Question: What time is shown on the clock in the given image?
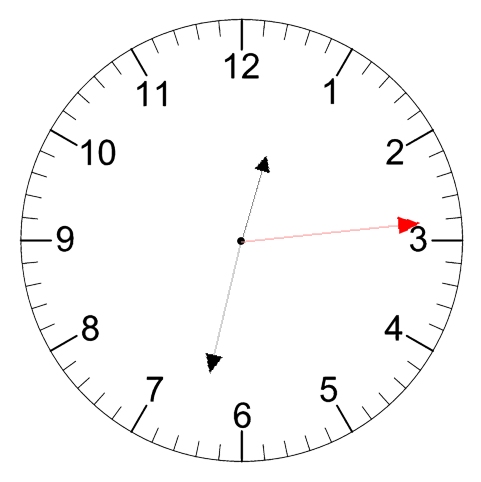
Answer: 12:32:14